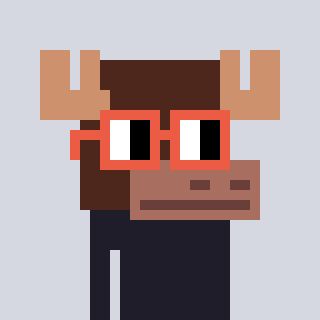
a pixel art character with square orange glasses, a moose-shaped head and a foggrey-colored body on a cool background